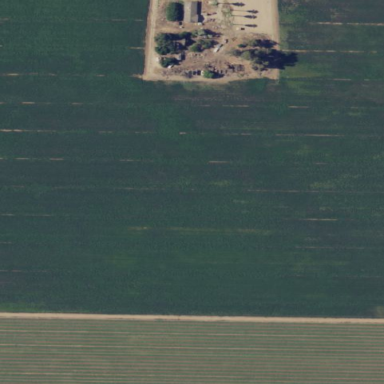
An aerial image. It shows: Crop field within farm area.